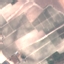
Land use / land cover: PermanentCrop